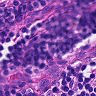
Metastatic tissue present: no